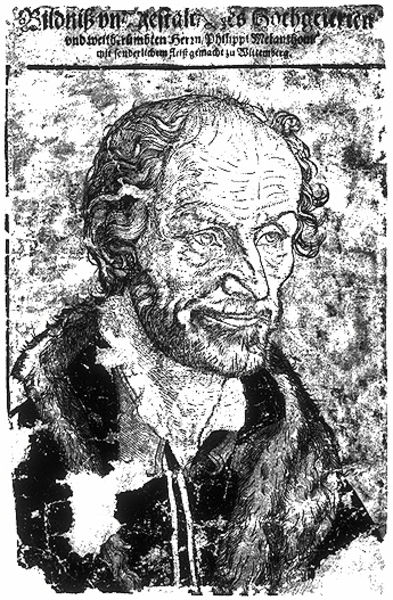
Titel: Bildnis des Philipp Melanchthon
Künstler: Lucas d.J. Cranach
Institution: (Seriendruck)
Schlagwörter: kopf, mann, umhang, weiß, brust, grau, haar, mund, nase, ohr, profil, schwarz, stirn, zeichnung, blick, alt, bart, hemd, augen, band, falten, gesicht, kragen, lang, pelz, vollbart, bildnis, hals, portrait, porträt, auge, haare, mantel, schnur, blatt, brustbild, lippen, locken, ohren, renaissance, deutschland, fell, lächeln, schrift, papier, ansicht, grafik, graphik, kahl, ausdruck, karikatur, spitz, glatze, deutsch, lachen, greis, knochig, runzlig, kohle, druck, druckgraphik, schwarz-weiß, druckgrafik, stich, seite, text, hässlich, überschrift, bleistift, halbglatze, löcher, grinsen, buchdruck, kaputt, halbprofil, bildnid, luther, fleckig, gelehrter, bänder, kupferstich, beschädigung, riss, zerfallen, defekt, flecke, fotokopie, stechend, schlecht, beschädigt, martin luther, wenig, melanchthon, reformator, schwarzert, theologe, ildnis, hochgelehrt, ocken, elz, wingli, p, kragen+